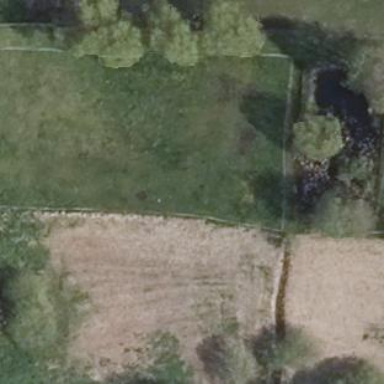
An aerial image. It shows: Wet meadow within wetland area.